Interaction volume radius: 10 \u00c5
Interaction volume height: 10 \u00c5
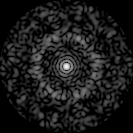
Disorder parameter: 0.7855